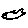
Label: fish